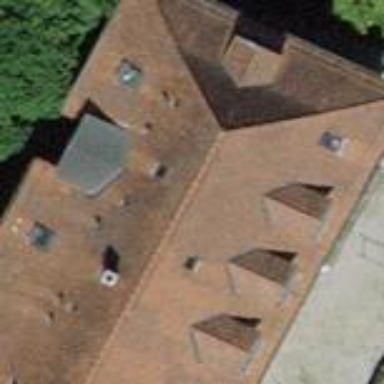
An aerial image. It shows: Hipped roof apartment building.